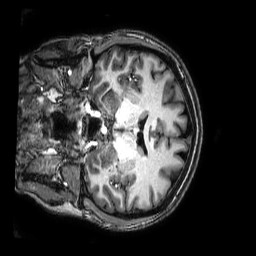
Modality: T1w
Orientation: coronal
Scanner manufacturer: philips
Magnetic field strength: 3 T
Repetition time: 0.008 s
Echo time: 0.003572 s